Field crop: maize
Growth stage: 2
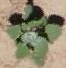
Species: chenopodium